Question: I am trying to build ROR application for which I wrote 'rails fist_app' command in terminal. I didn't find 'gemfile' in folder 'fist_app'. When goggled, found <URL> for this problem which suggest to update rails.
But when I update rails version it shows nothing to update. Here is a screen-shot.
Please suggest some solution for this problem. Thanks
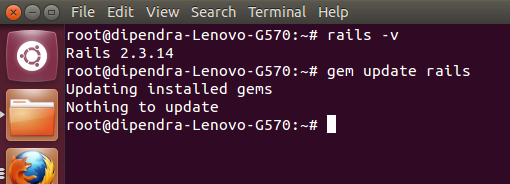
Answer: You have rails installed as Ubuntu package, not as a gem, so you can't update it. Uninstall the rails package ('sudo apt-get remove rails') and then install it again as a gem: 'gem install rails'.
I'm not 100% sure it will work though, because 'gem' is also installed as Ubuntu package. It's better to set up everything (ruby, gem and rails) through RVM. Here's a tutorial: <URL>